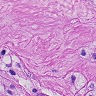
Metastatic tissue present: yes